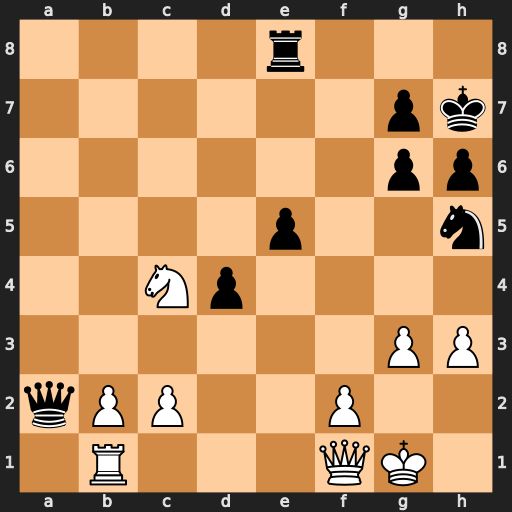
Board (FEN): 4r3/6pk/6pp/4p2n/2Np4/6PP/qPP2P2/1R3QK1
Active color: w
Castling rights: -
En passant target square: -
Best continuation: Ra1 Qxa1 Qxa1